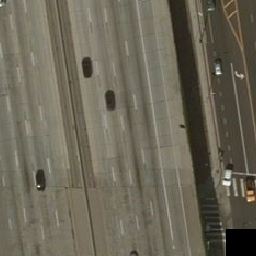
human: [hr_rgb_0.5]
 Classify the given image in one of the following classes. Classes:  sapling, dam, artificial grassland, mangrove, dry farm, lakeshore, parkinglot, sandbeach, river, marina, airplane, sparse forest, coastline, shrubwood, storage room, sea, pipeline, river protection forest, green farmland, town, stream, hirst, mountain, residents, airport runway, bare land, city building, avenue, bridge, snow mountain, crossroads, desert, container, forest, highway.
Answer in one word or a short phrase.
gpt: highway